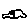
Label: car